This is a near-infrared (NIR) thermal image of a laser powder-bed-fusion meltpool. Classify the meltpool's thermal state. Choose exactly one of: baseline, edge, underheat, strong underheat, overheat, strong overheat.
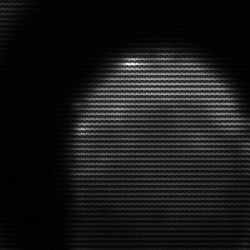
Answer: edge